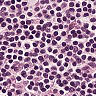
Metastatic tissue present: no